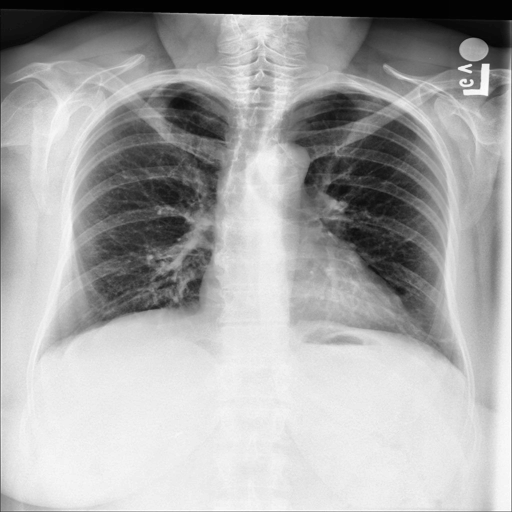
Finding: NORMAL